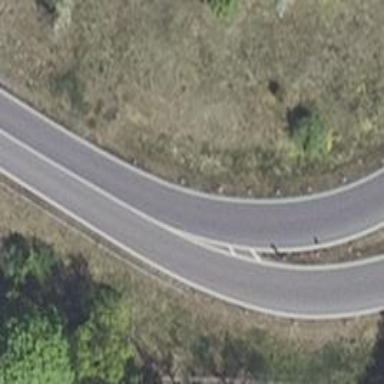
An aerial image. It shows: Trunk link highway.